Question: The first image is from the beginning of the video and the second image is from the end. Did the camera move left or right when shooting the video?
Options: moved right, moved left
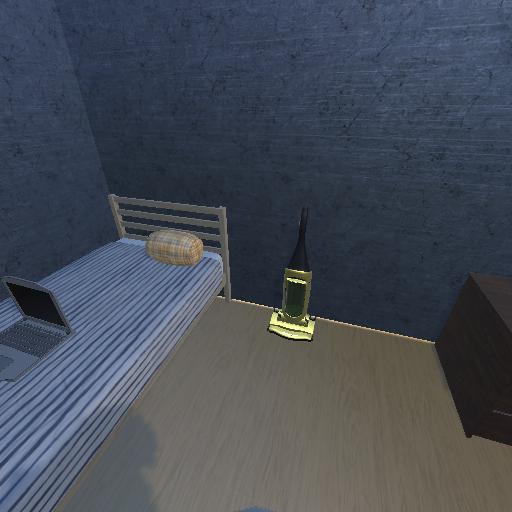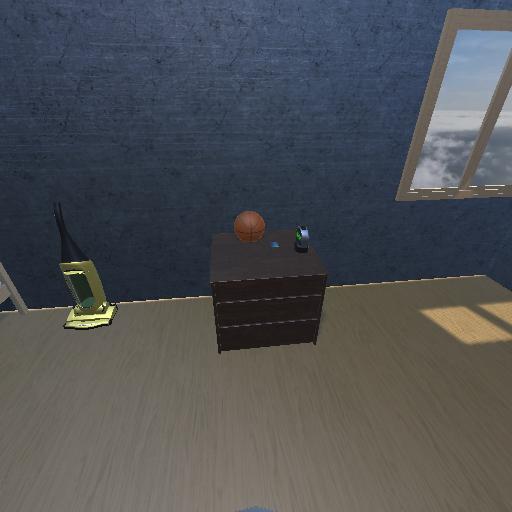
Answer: moved right